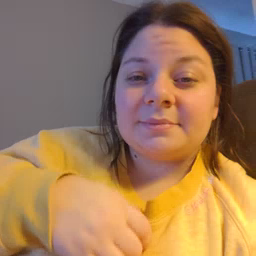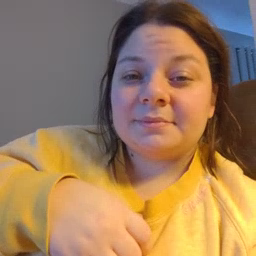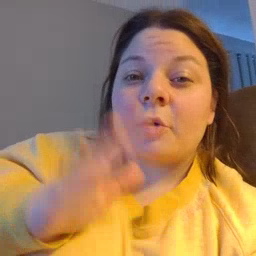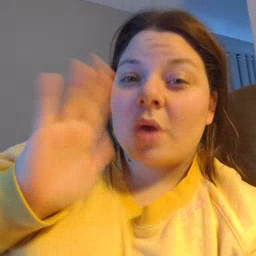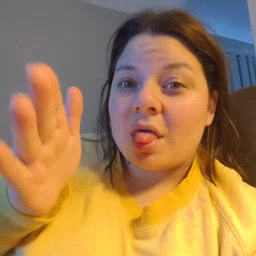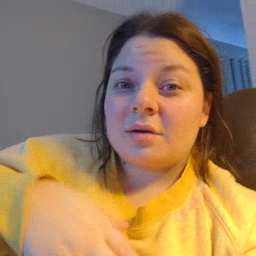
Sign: will